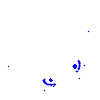
Particle: electron